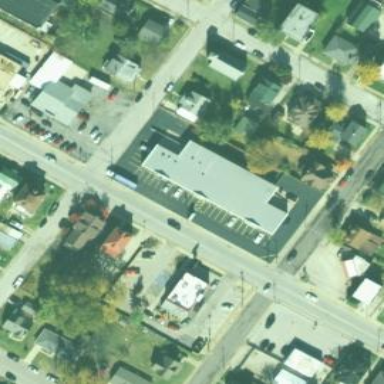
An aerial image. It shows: Retail building.